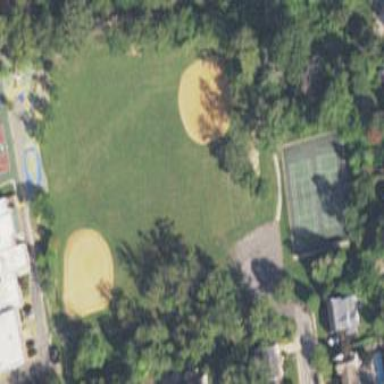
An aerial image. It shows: Baseball pitch for leisure and sports activities.